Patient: sex M, age 35
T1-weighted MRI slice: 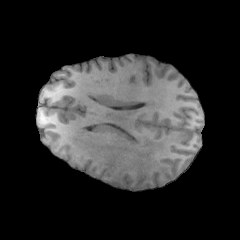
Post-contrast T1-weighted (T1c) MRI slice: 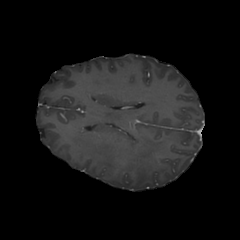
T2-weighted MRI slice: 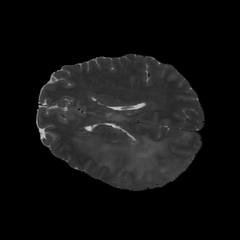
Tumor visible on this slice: yes
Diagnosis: Astrocytoma, IDH-wildtype
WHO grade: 2